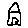
Label: house